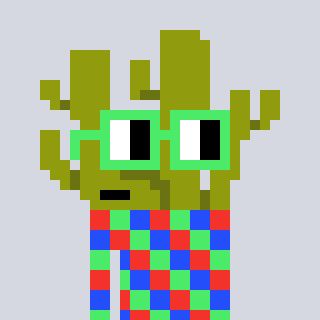
a pixel art character with square light green glasses, a cactus-shaped head and a redpinkish-colored body on a cool background